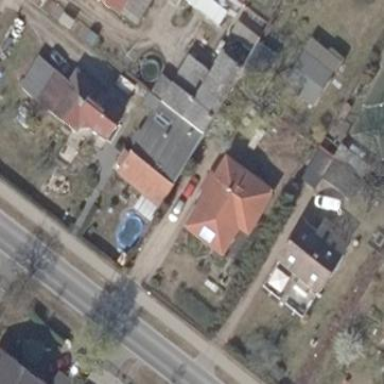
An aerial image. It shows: Simple house.